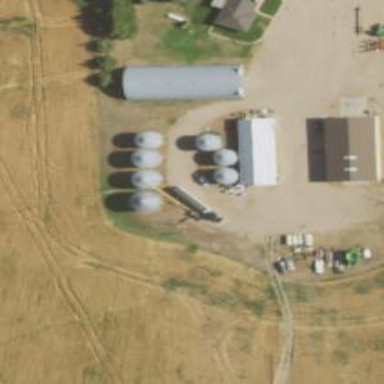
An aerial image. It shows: Silo.